Question: Today when I was opening my Eclipse IDE I was faced with these unrecognized chars in Eclipse IDE background, any ideas to how get rid from these chars?

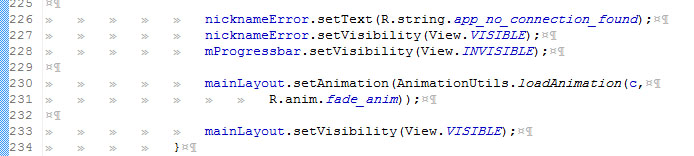
Answer: You've toggled on the showing of whitespace characters. Turn them off from the General->Editors->"Text Editors" Preference Page.